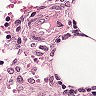
Metastatic tissue present: no